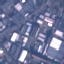
Land use / land cover: Industrial